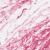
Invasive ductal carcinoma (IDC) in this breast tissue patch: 0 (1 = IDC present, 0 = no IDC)